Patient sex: F
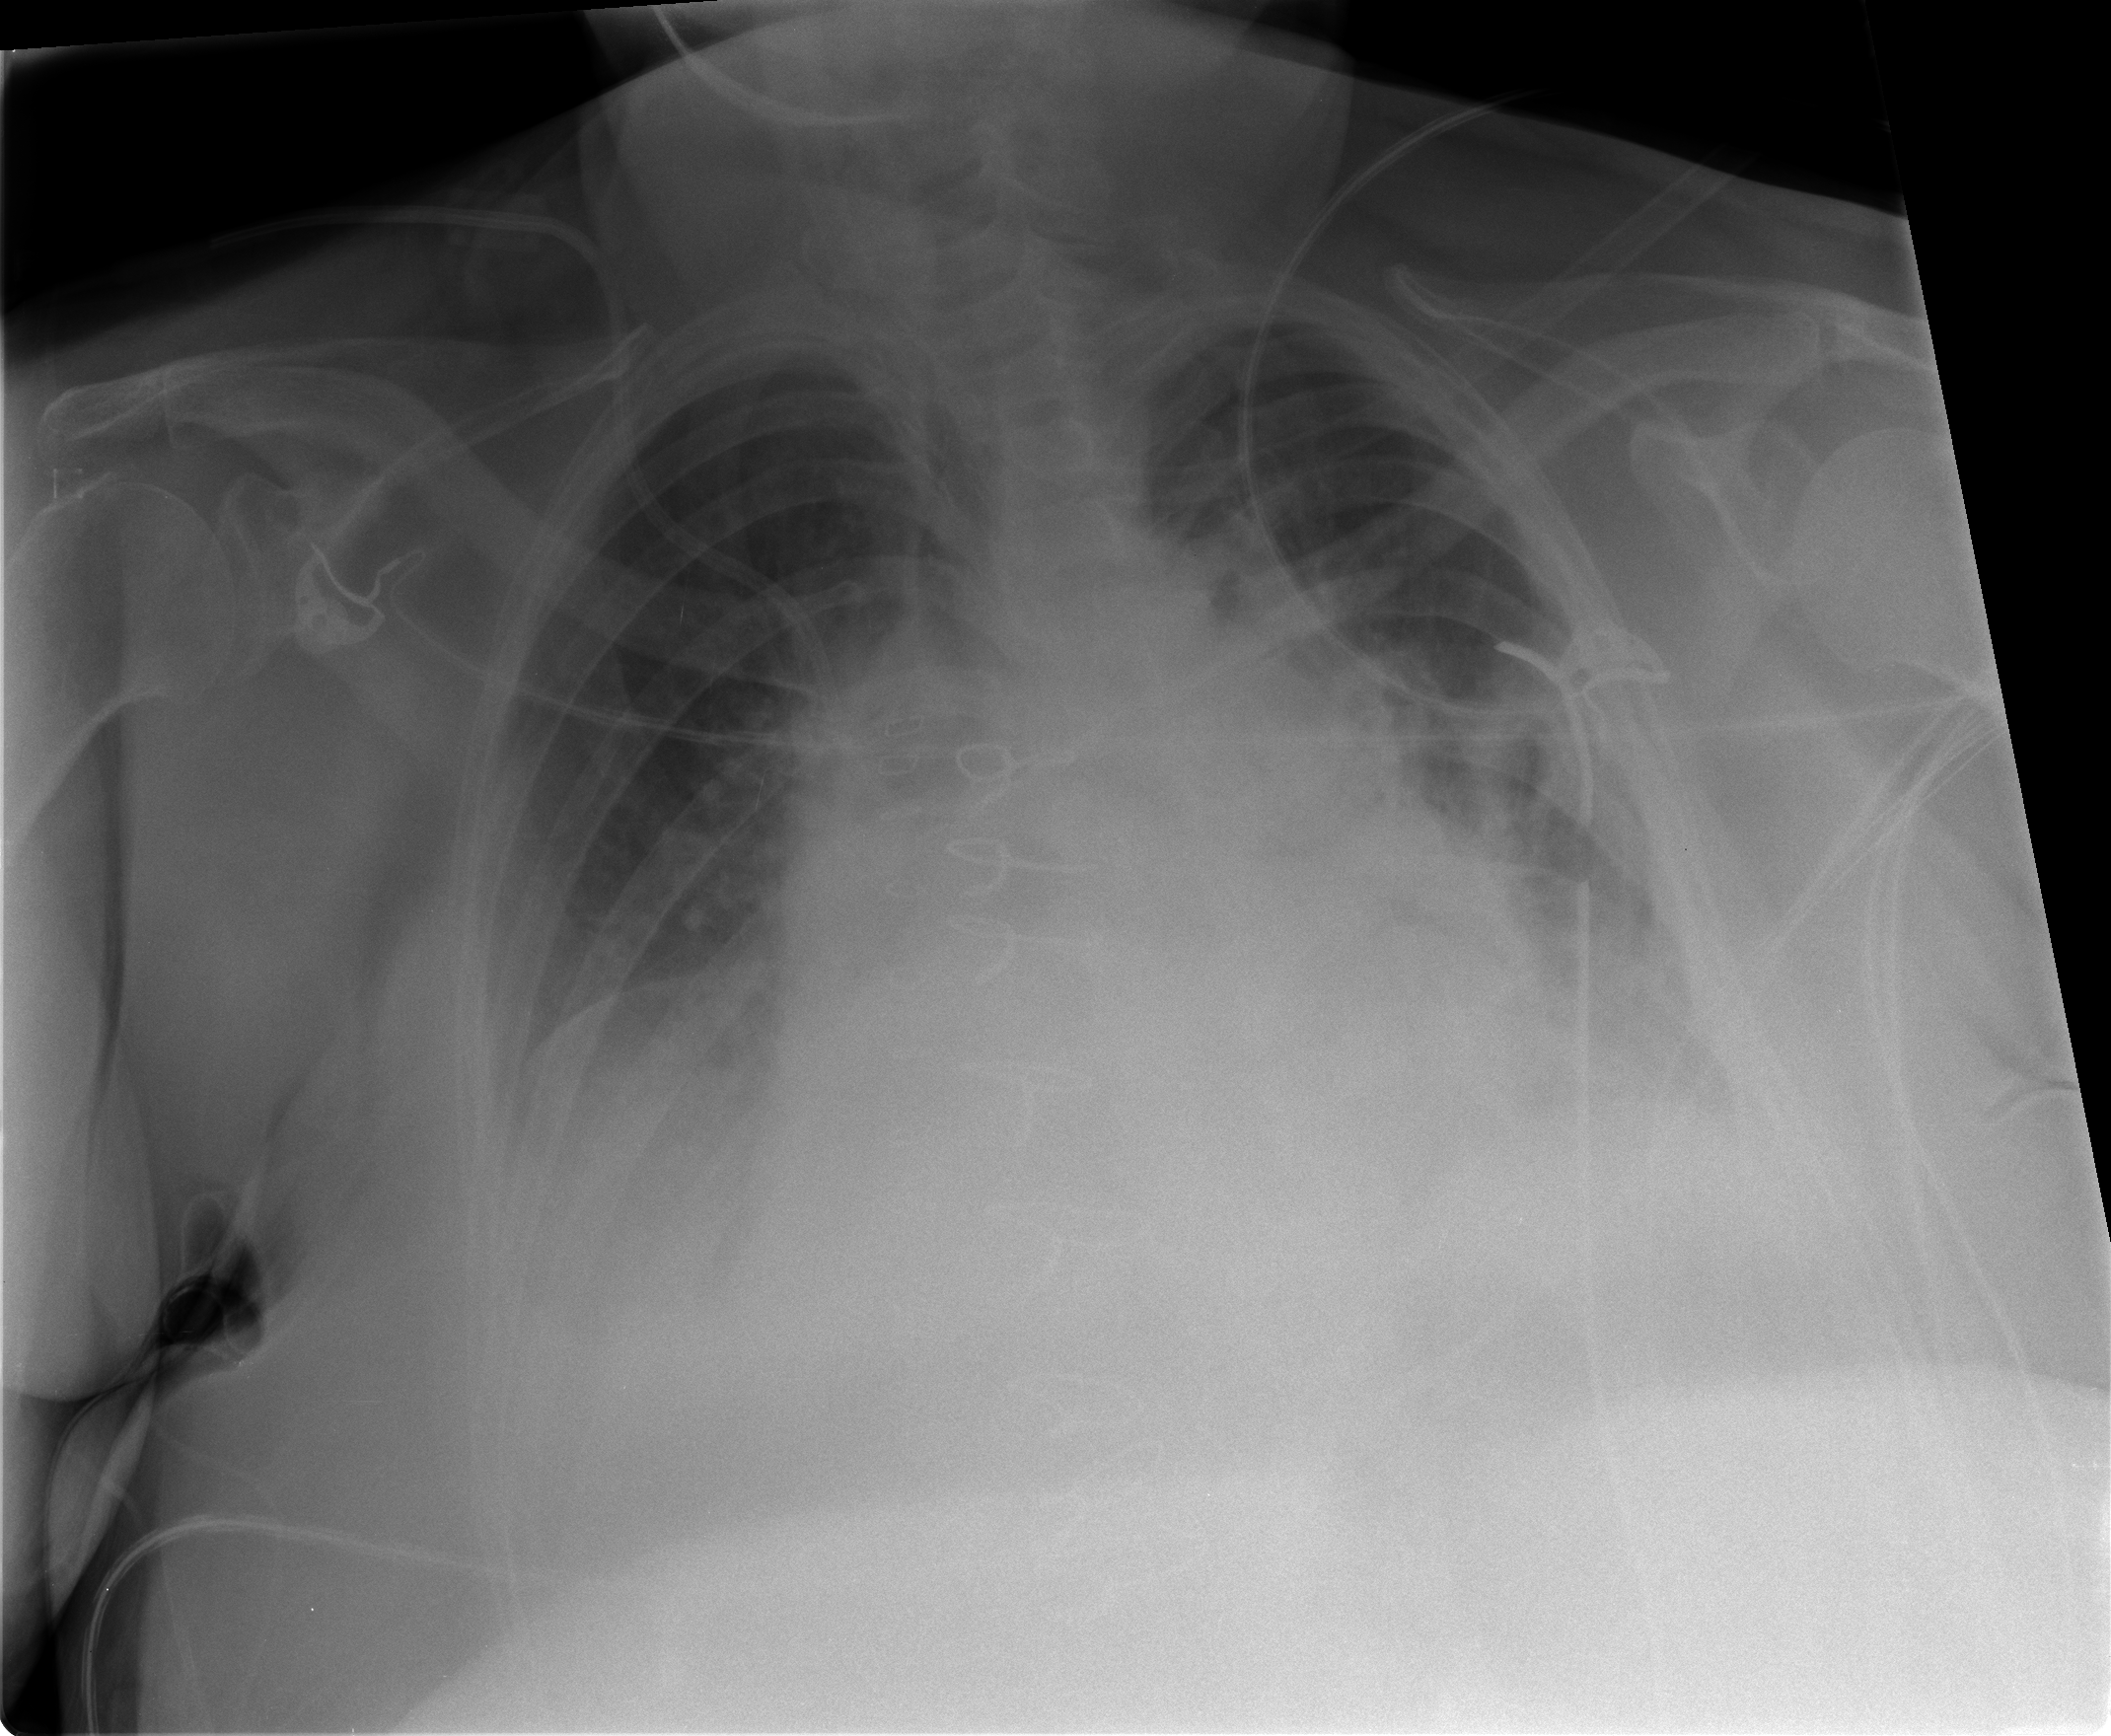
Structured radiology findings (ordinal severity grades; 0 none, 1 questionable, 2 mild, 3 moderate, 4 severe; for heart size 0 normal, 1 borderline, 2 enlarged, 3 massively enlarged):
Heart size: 2
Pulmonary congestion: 1
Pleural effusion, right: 1
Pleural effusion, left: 1
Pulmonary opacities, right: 2
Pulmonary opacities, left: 2
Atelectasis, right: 2
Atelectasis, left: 2